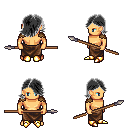
a pixel art fantasy rpg character, male body template, human, tanned skin, leather shoulder armor, robe skirt, gray swoop hairstyle, gold boots, spear, four views (front, back, left, right), 2x2 character sprite sheet, small pixel art, hard edges, no anti-aliasing